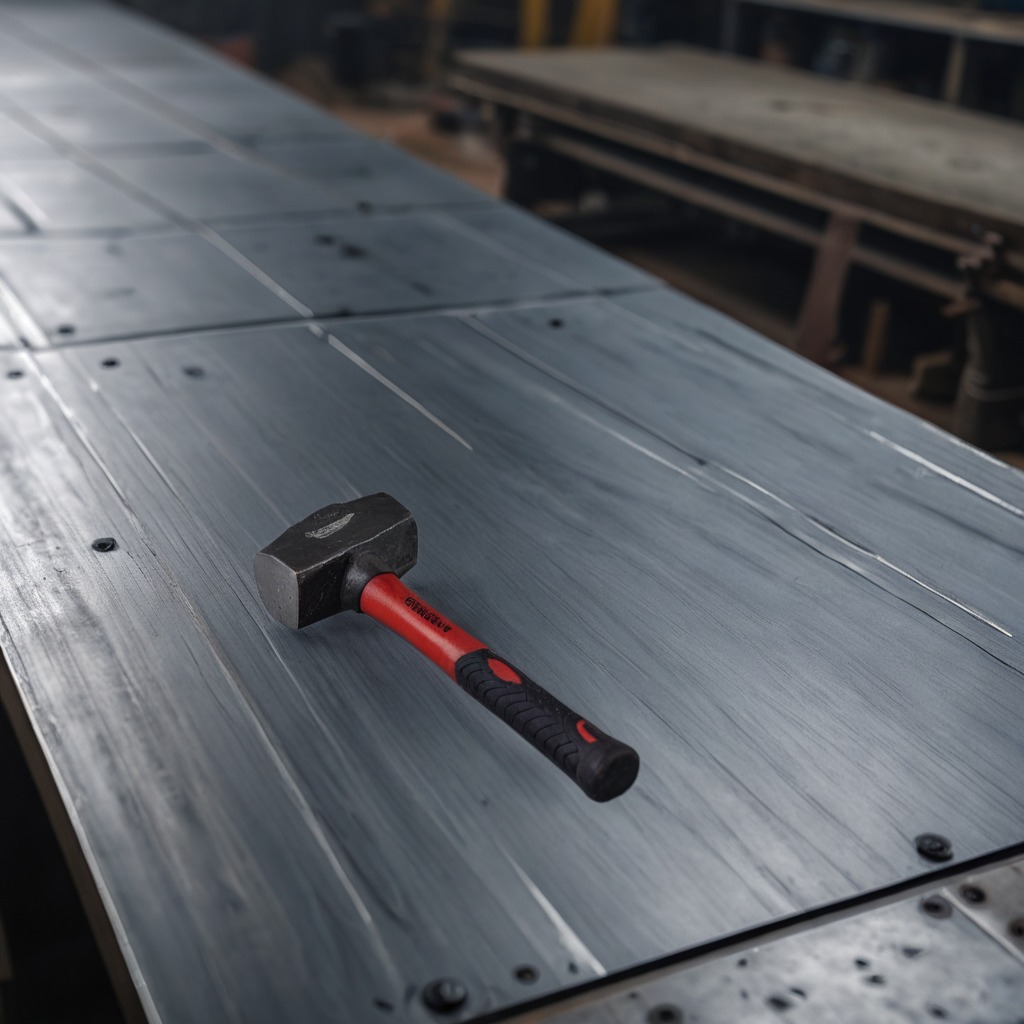
A hammer is lying on the cold steel table in a mining workshop.